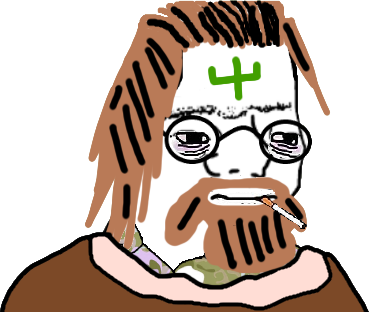
Label: 5_Zoomer